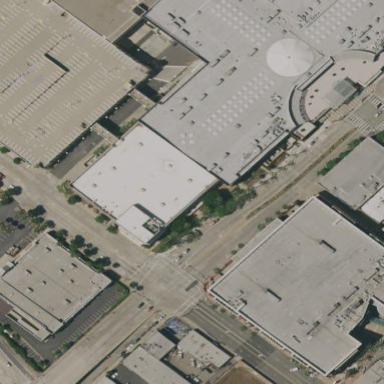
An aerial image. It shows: Retail building.